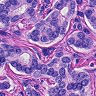
Metastatic tissue present: yes